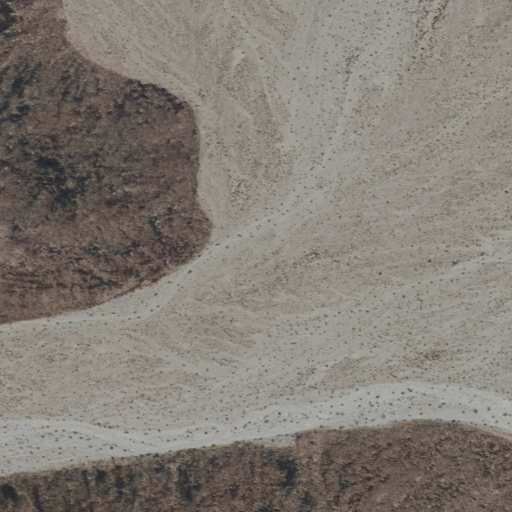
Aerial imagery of valley in California named Osborne Canyon containing shrub and barren land